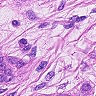
Metastatic tissue present: yes